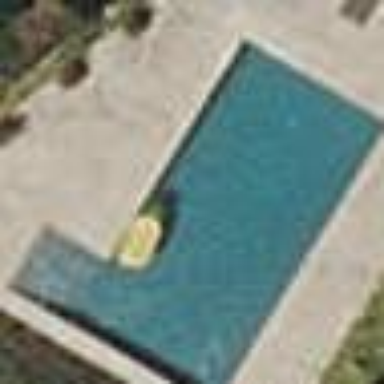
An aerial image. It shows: Swimming pool within leisure land area designed for swimming activities.